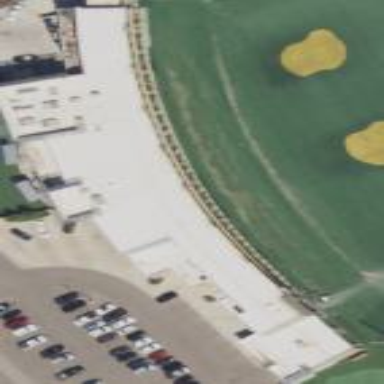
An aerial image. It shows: Commercial building next to sports center focused on golf.